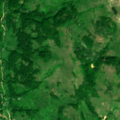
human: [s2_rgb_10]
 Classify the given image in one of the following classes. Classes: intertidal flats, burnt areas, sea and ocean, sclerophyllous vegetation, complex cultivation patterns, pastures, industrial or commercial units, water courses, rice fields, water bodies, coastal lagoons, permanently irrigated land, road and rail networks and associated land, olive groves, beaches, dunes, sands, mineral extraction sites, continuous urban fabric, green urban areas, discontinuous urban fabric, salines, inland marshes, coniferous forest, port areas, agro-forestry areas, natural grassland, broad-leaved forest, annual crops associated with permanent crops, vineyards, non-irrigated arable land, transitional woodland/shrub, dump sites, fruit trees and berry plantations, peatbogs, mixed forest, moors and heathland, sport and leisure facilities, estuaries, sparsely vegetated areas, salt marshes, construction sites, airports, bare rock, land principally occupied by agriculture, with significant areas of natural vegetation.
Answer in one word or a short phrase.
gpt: pastures, land principally occupied by agriculture, with significant areas of natural vegetation, broad-leaved forest, transitional woodland/shrub